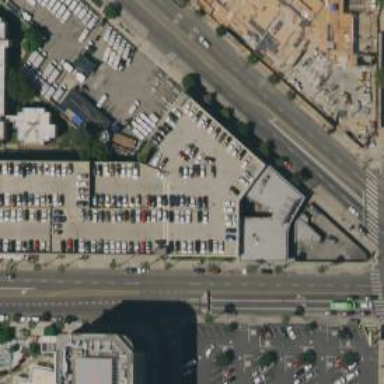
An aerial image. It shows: Multi-storey parking building.